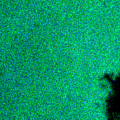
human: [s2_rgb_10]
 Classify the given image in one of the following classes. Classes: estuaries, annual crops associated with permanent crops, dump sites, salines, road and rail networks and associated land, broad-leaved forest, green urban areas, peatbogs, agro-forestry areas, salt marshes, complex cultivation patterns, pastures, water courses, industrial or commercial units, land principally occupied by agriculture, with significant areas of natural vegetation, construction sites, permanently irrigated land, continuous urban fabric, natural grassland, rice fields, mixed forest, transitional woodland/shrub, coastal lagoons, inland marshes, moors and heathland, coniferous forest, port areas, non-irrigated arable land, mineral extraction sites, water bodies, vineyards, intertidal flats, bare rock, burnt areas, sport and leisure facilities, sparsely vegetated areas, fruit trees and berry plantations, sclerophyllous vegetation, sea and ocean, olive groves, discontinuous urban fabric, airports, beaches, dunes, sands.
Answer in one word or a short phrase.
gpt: sea and ocean